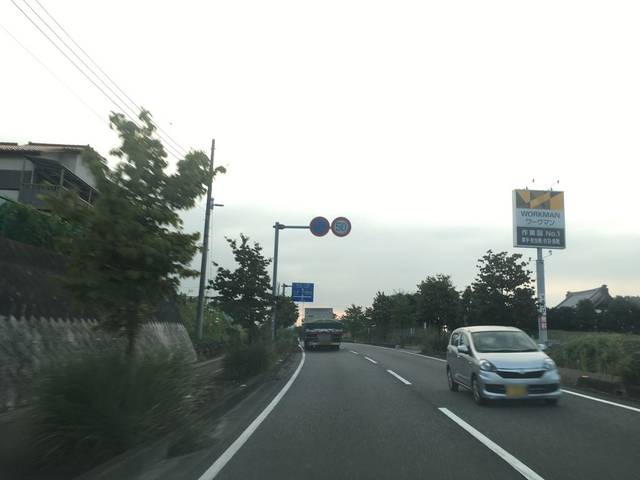
Region: Japan
Coordinates: 35.861, 139.318